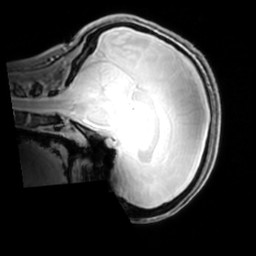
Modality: PDw
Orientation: sagittal
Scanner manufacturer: philips
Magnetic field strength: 7 T
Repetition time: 0.008 s
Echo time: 0.001974 s